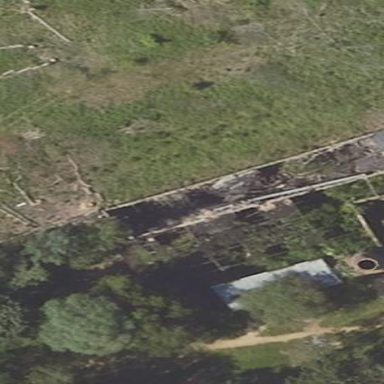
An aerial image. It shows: Ruins of building.